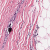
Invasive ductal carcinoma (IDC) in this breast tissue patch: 0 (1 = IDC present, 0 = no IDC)